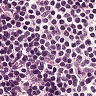
Metastatic tissue present: no